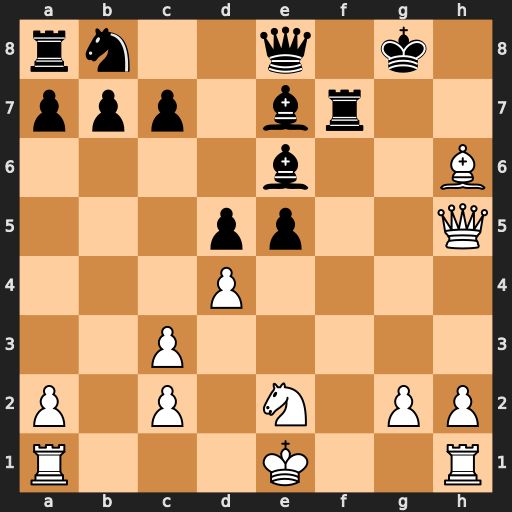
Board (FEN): rn2q1k1/ppp1br2/4b2B/3pp2Q/3P4/2P5/P1P1N1PP/R3K2R
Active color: w
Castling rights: KQ
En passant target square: -
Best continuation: Qg6+ Kh8 Bg7+ Rxg7 Qxe8+